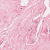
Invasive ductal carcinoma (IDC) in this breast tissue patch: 0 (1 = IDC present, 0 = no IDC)